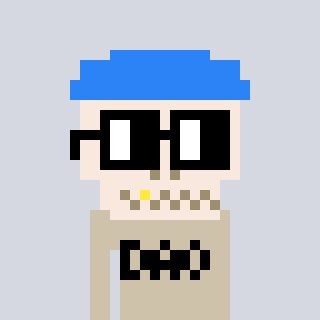
a pixel art character with square black glasses, a skeleton-hat-shaped head and a bege-colored body on a cool background